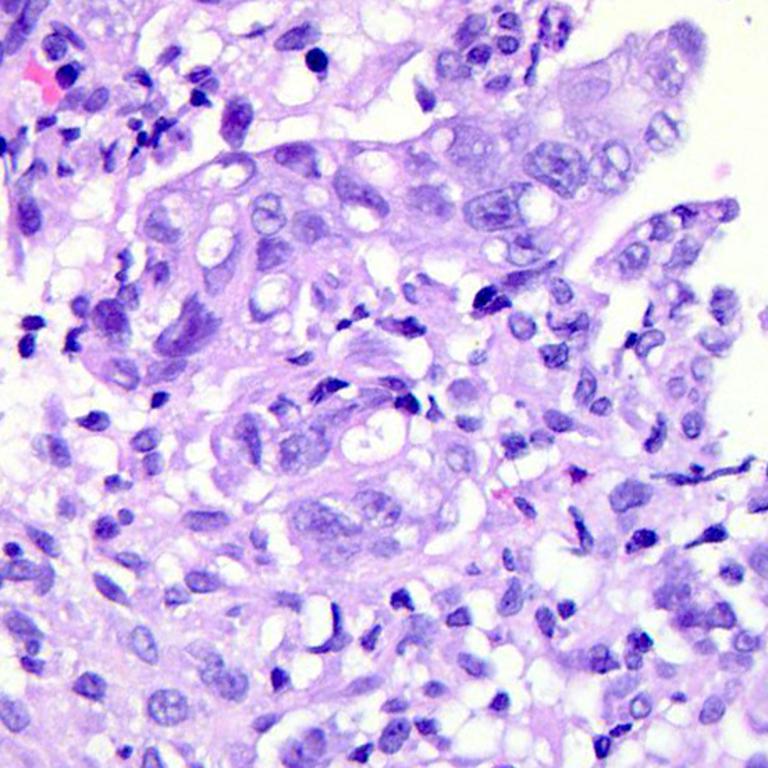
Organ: colon
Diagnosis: adenocarcinomas